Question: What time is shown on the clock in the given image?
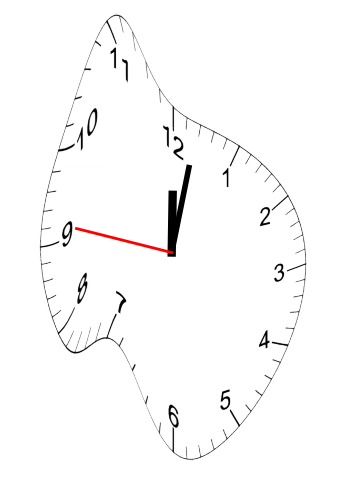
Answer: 12:01:46